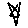
Label: star